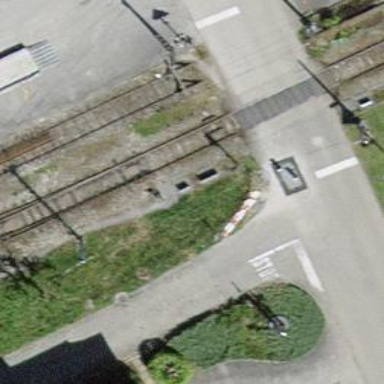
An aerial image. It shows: Single-track electrified railway with contact line.